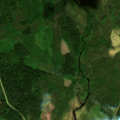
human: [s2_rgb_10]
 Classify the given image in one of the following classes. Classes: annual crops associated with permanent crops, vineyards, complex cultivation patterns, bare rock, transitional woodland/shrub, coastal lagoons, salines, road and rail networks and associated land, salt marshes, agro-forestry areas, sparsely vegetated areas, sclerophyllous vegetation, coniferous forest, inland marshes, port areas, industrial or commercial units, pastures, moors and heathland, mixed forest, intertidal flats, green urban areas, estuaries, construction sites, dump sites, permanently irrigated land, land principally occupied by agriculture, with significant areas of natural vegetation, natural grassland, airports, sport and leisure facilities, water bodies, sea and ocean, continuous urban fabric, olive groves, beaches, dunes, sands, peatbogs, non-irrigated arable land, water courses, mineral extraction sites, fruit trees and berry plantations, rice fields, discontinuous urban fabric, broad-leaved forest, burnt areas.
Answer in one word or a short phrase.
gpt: coniferous forest, mixed forest, transitional woodland/shrub